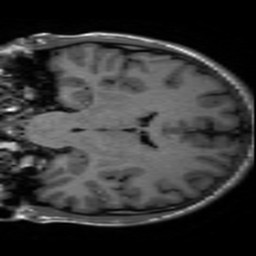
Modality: inplaneT1
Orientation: coronal
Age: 20
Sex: male
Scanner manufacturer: ge
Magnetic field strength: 3 T
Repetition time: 2.499 s
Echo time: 0.02513 s